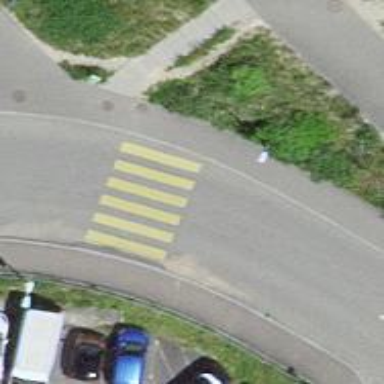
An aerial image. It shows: Uncontrolled zebra crossing.